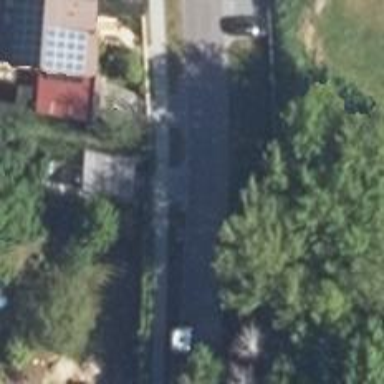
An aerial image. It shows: Asphalt road in residential area.